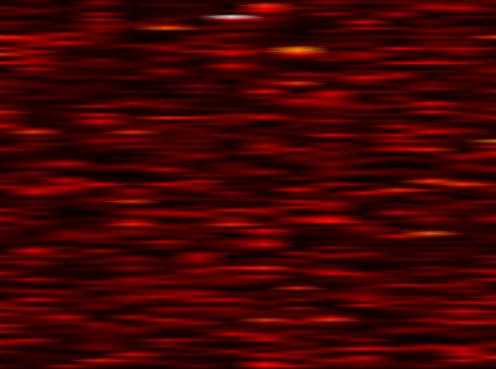
Label: OFDM